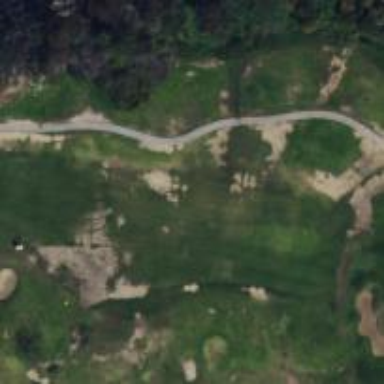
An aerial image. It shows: Path designated for golf carts.